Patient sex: F
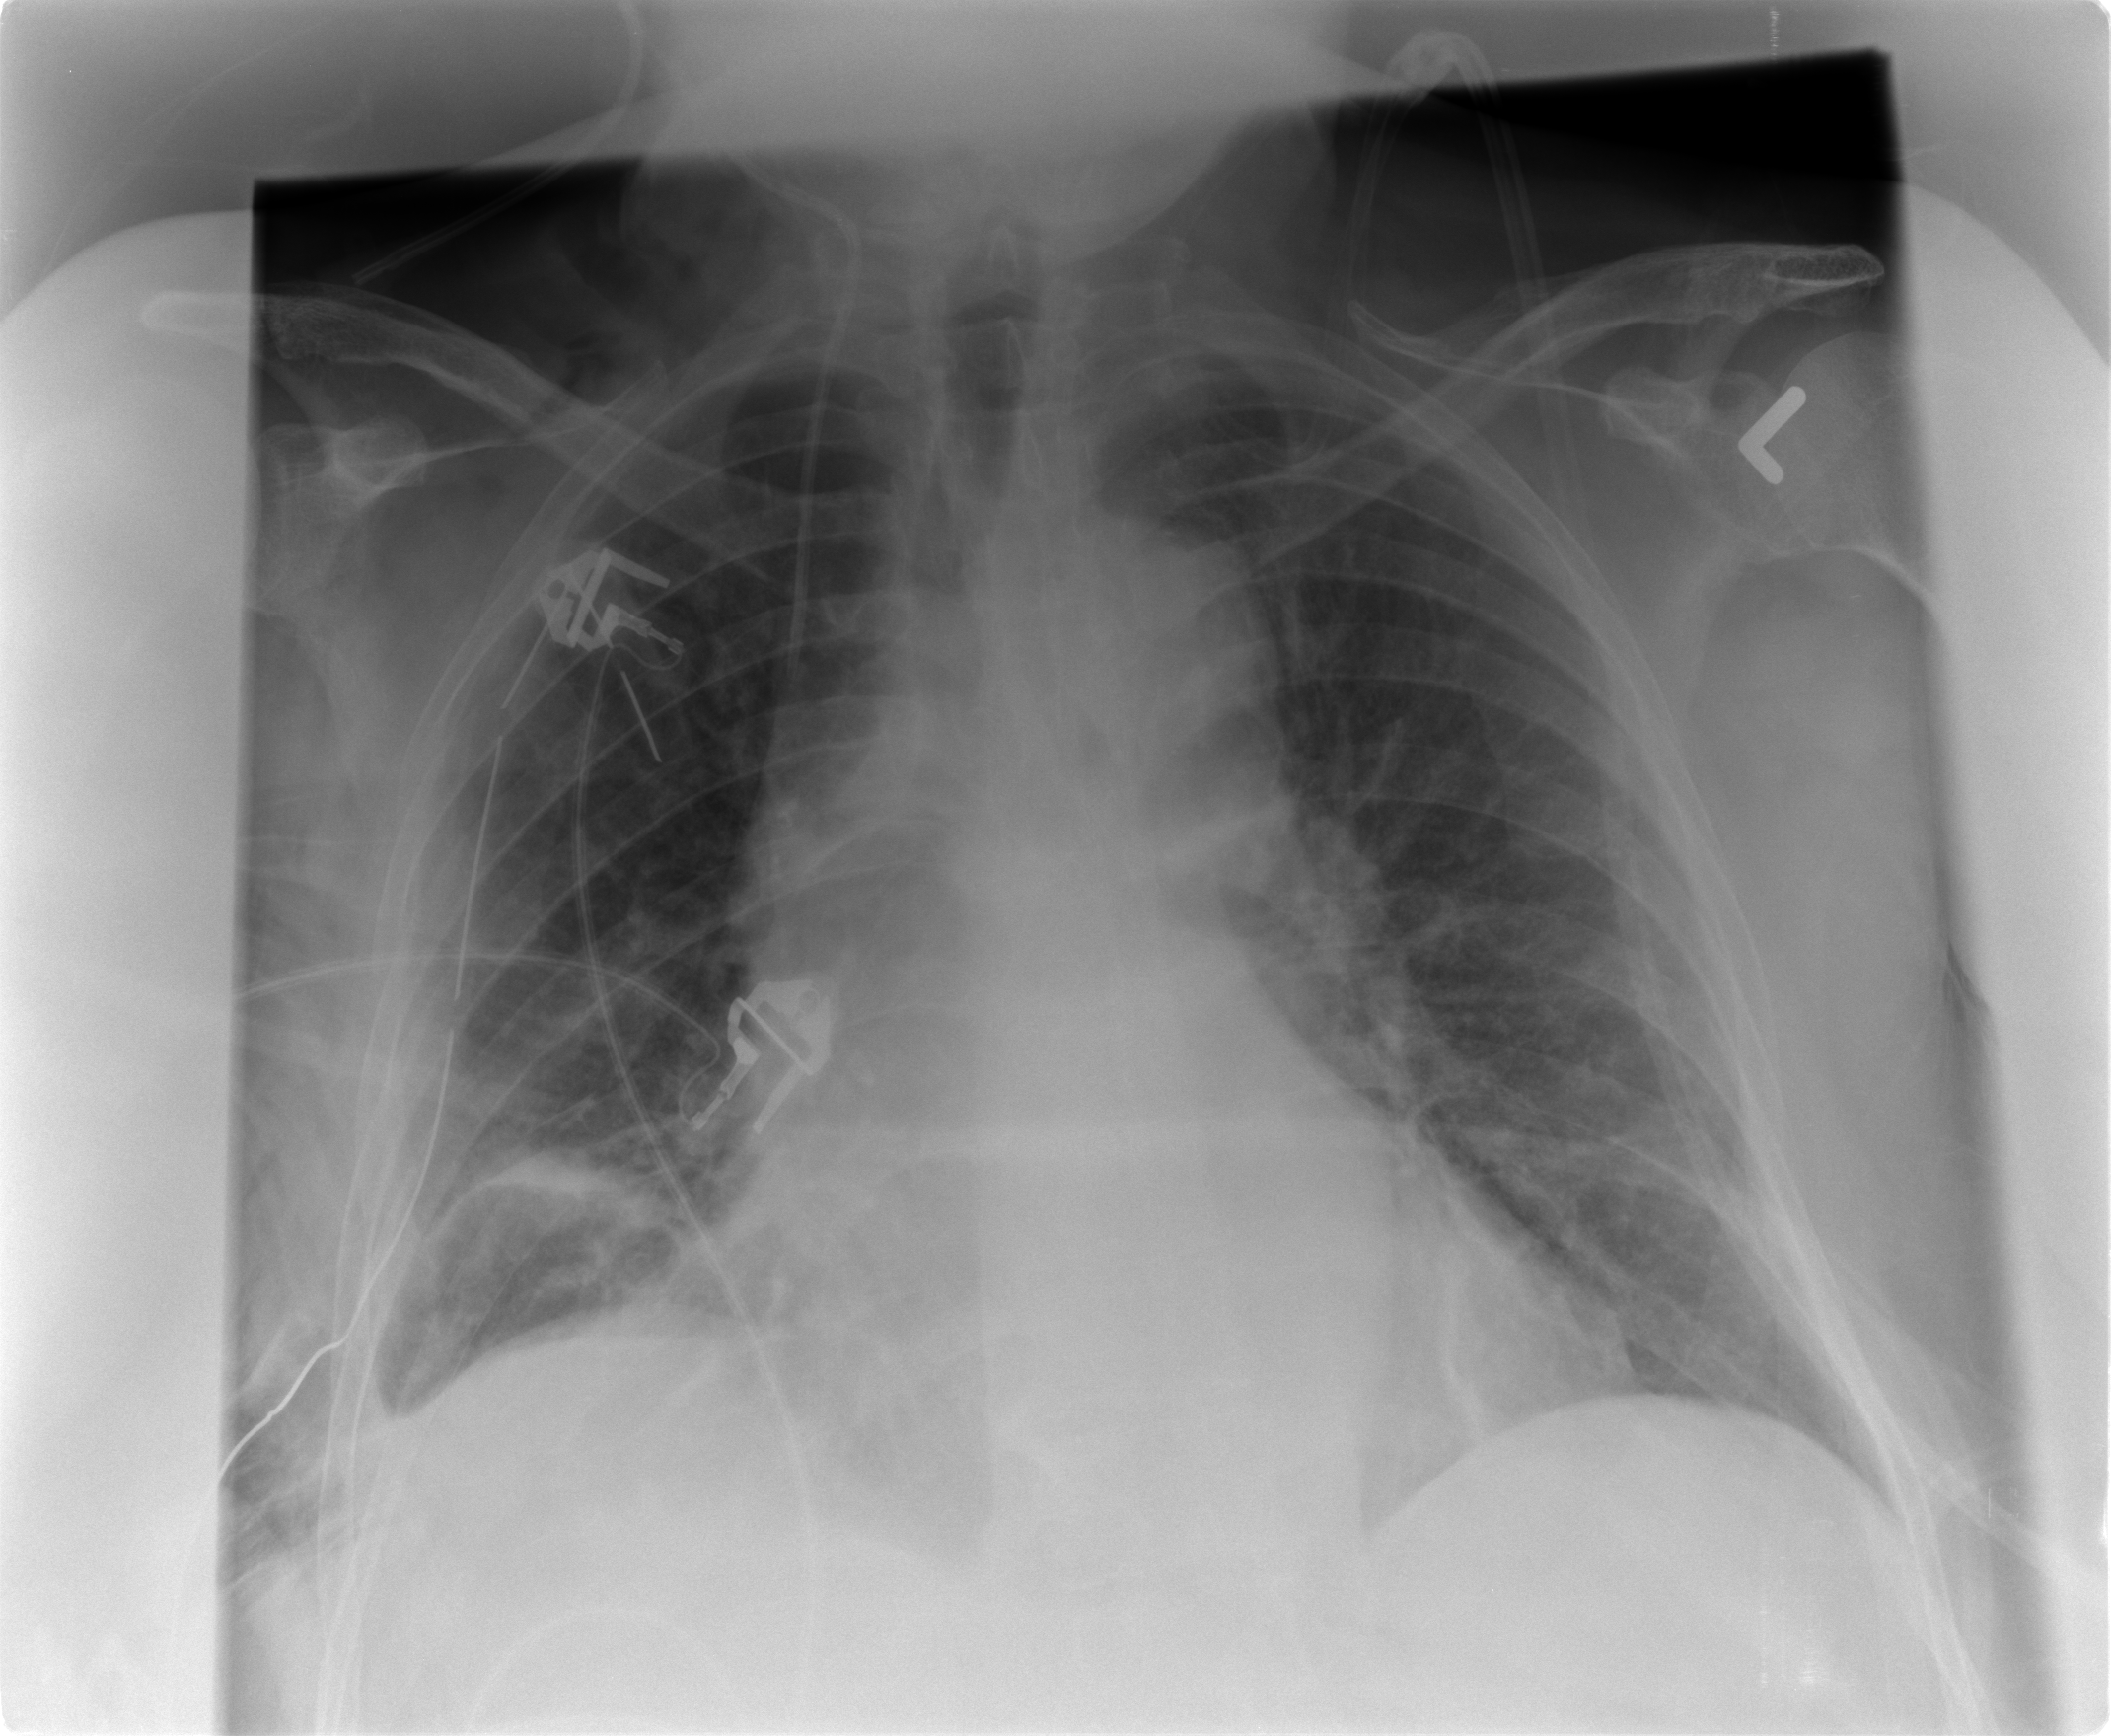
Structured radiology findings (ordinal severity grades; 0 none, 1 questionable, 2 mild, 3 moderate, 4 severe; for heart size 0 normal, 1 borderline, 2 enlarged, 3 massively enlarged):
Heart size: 1
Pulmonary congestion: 1
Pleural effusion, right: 1
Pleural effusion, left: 0
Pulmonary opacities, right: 0
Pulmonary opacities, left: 0
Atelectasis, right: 2
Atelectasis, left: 1